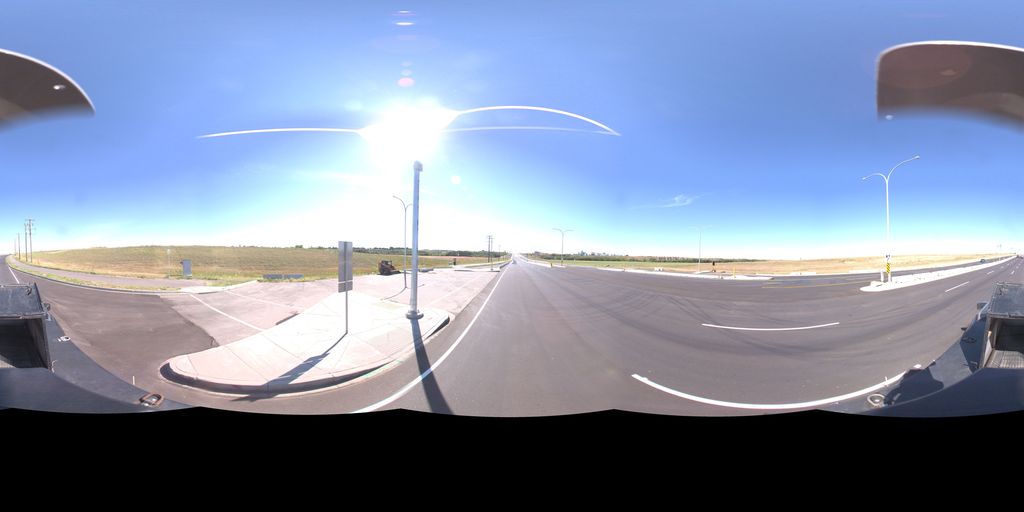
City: saskatoon